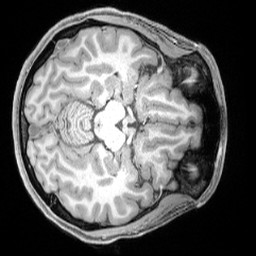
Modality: T1w
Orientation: axial
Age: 29
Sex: female
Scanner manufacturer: siemens
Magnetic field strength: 3 T
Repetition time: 2.4 s
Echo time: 0.00224 s